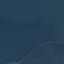
Land use / land cover: SeaLake